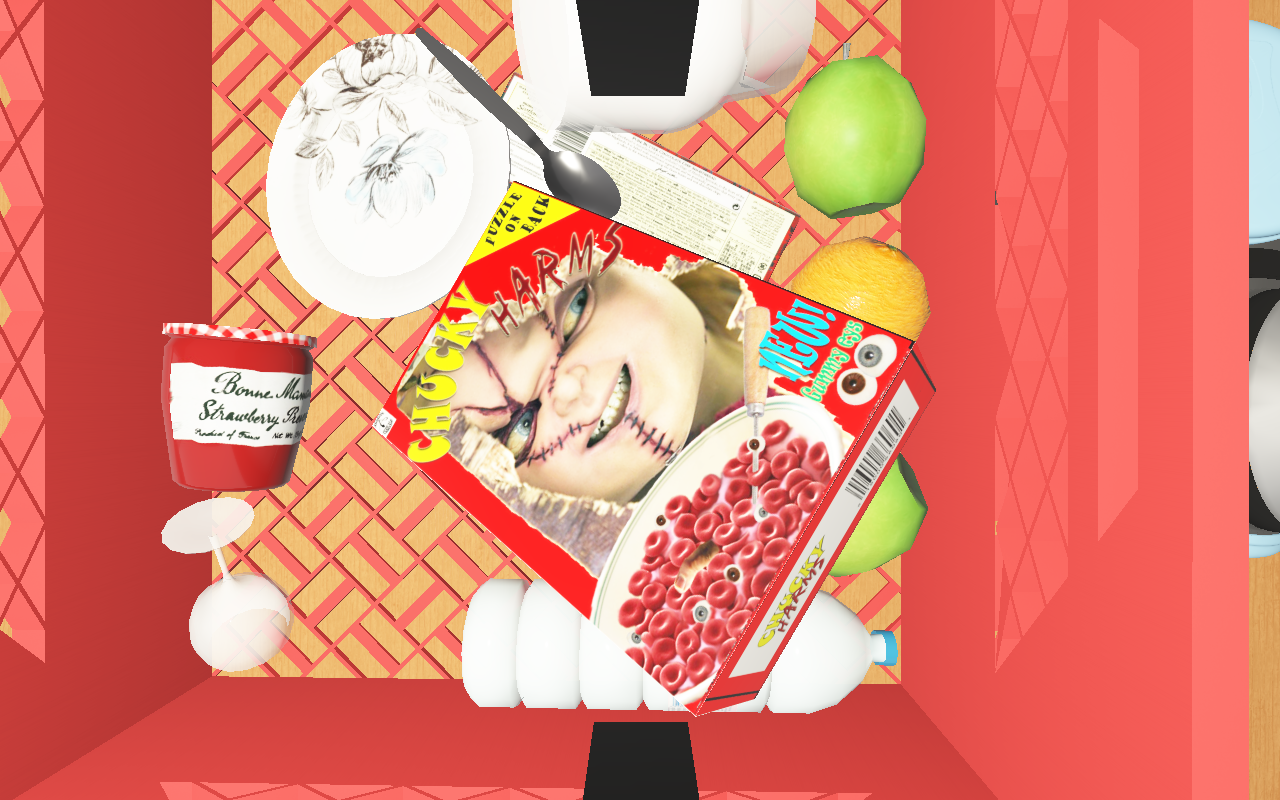
Objects in the scene:
carafe
water bottle
apple
apple
orange
orange
plate
glass
wineglass
jam jar